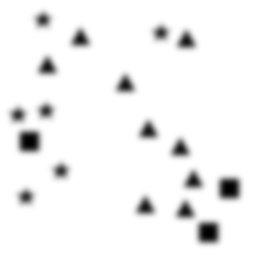
Squares: 3
Triangles: 9
Stars: 6
Total shapes: 18